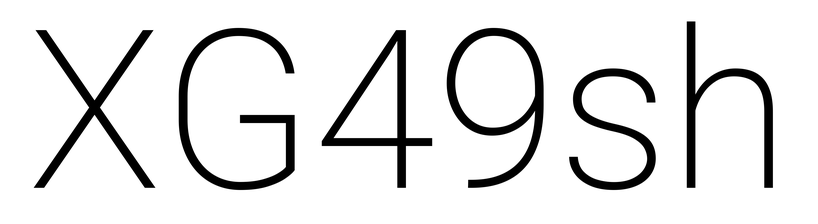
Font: Roboto_ExtraLight